Field crop: maize
Growth stage: 2
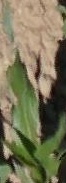
Species: maize